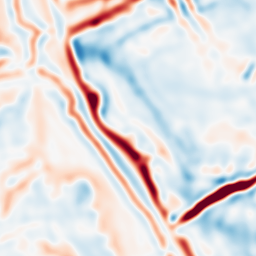
Category: multiscale
Decomposition family: log
Decomposition parameters: sigma: 5
Upsampling method: cubic_catmull_rom
Upsampling parameters: scale: 8
Upsampling scale: 8